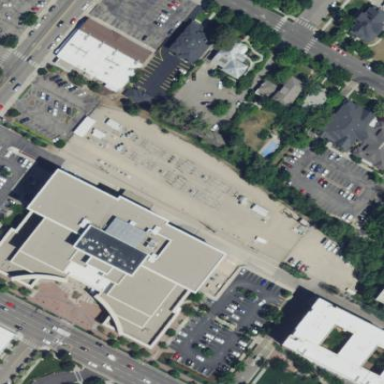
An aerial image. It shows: Courthouse building.